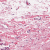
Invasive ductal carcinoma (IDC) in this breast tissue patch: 0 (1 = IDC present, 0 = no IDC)